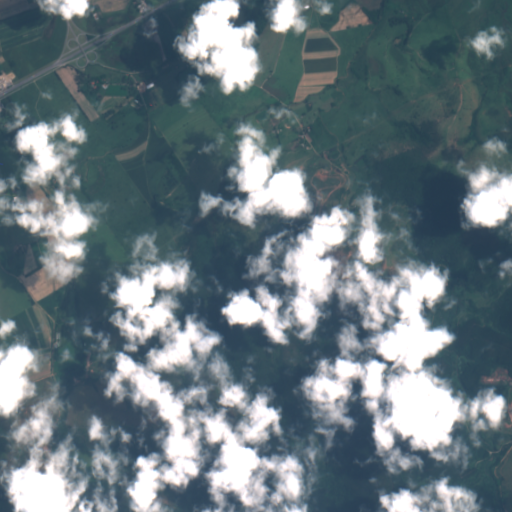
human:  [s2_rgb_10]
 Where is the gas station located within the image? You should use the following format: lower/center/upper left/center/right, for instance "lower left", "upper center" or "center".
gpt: The gas station is located in the upper left of the image.
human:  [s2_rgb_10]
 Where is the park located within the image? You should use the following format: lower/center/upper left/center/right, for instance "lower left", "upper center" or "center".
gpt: There is no park in the image.